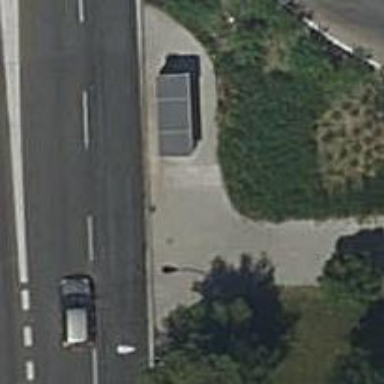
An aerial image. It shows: Sidewalk along the footway.